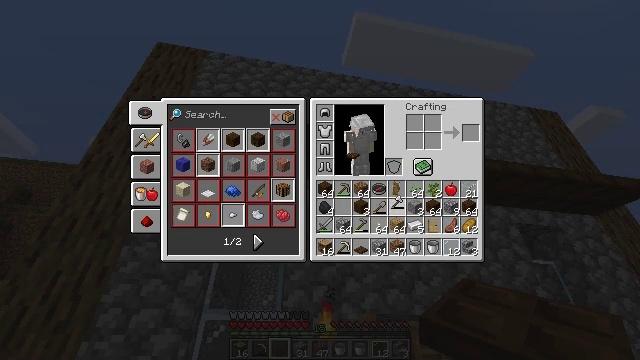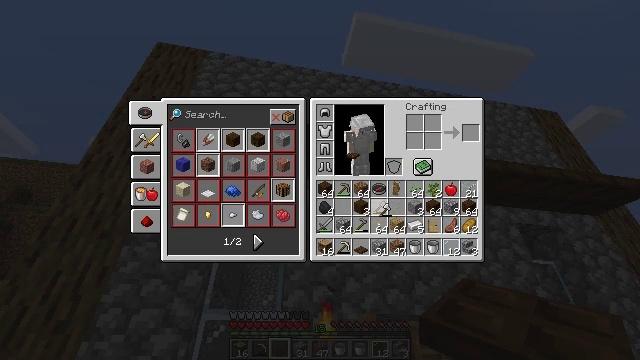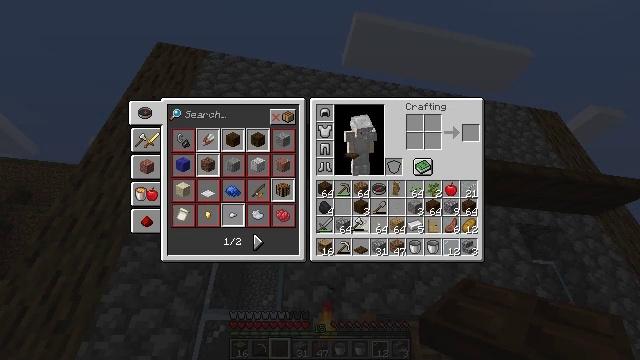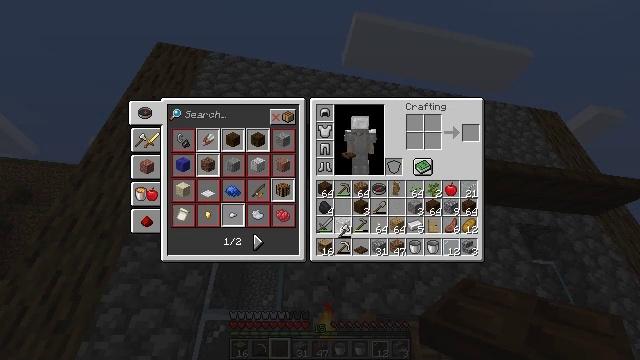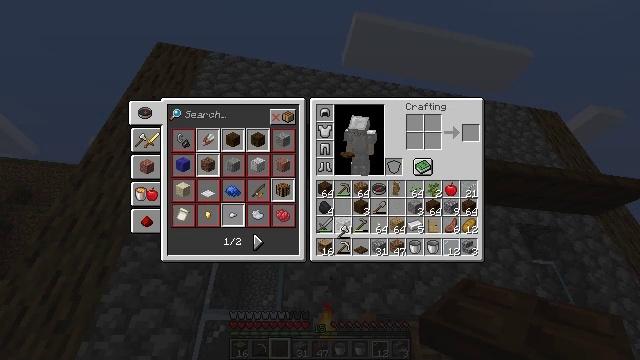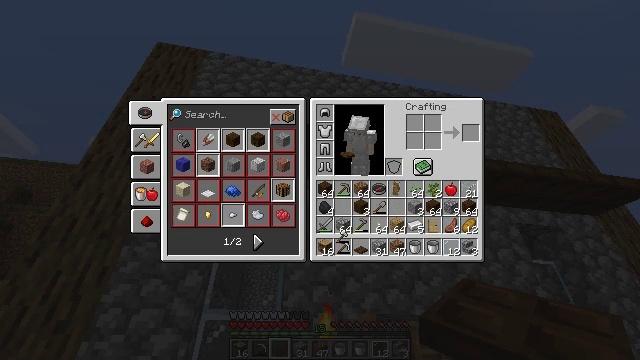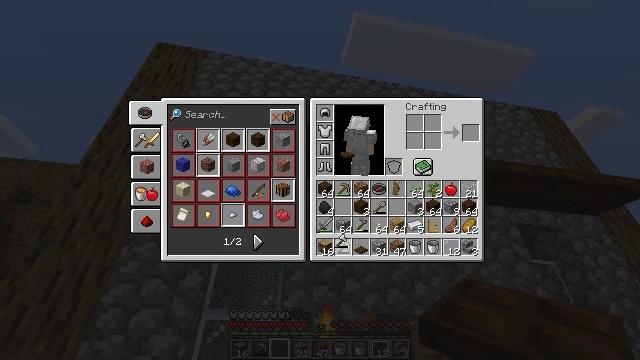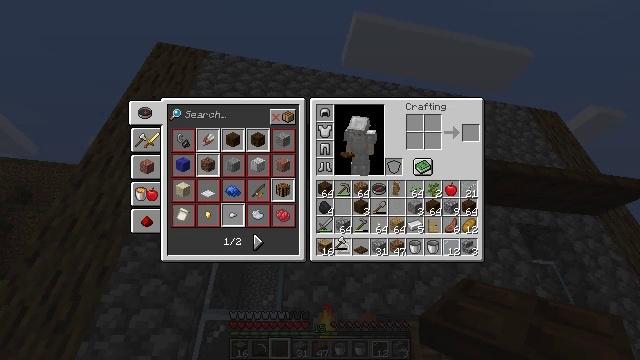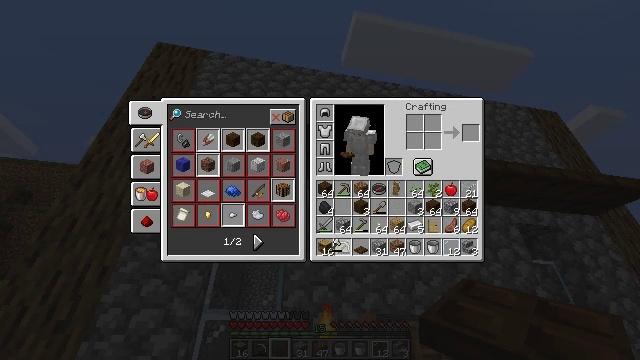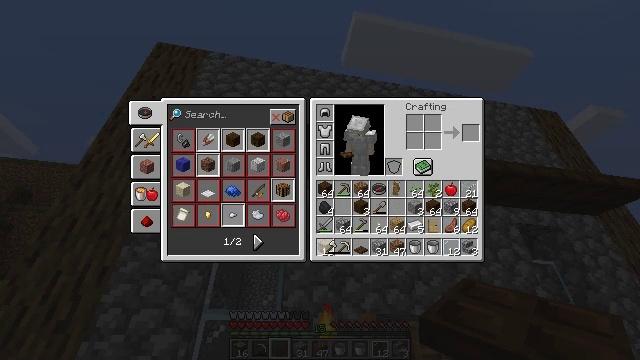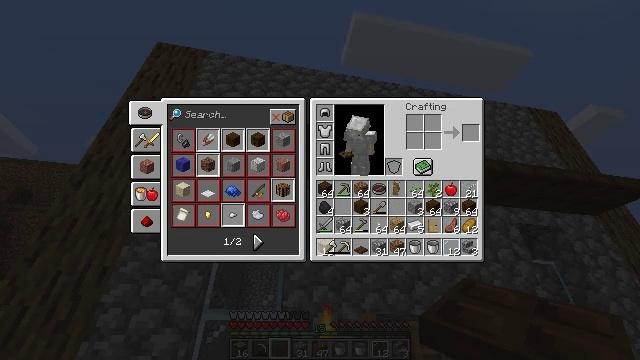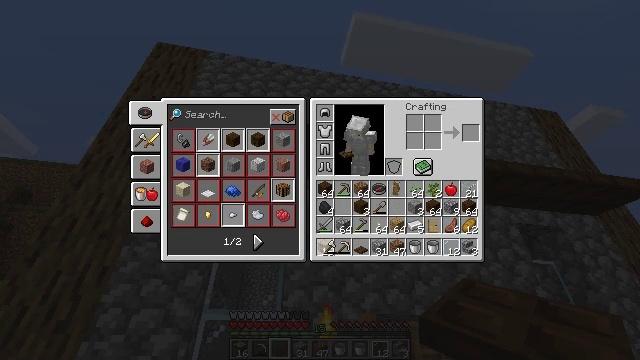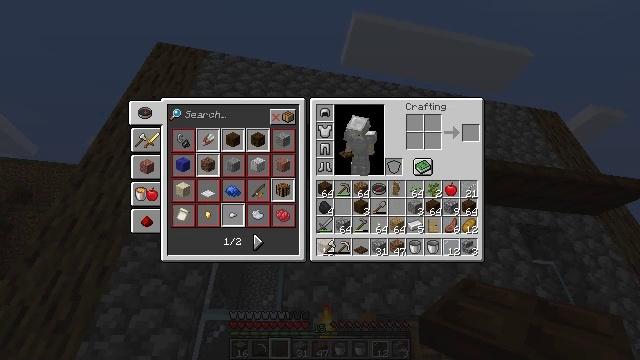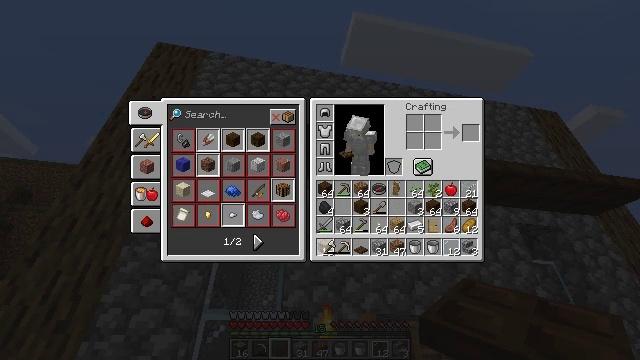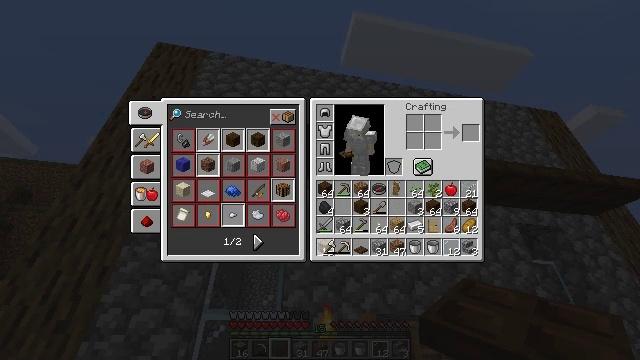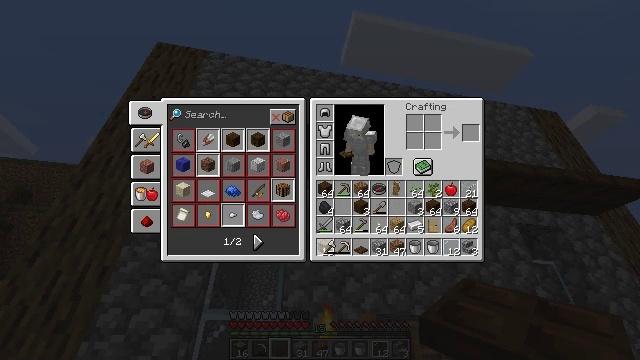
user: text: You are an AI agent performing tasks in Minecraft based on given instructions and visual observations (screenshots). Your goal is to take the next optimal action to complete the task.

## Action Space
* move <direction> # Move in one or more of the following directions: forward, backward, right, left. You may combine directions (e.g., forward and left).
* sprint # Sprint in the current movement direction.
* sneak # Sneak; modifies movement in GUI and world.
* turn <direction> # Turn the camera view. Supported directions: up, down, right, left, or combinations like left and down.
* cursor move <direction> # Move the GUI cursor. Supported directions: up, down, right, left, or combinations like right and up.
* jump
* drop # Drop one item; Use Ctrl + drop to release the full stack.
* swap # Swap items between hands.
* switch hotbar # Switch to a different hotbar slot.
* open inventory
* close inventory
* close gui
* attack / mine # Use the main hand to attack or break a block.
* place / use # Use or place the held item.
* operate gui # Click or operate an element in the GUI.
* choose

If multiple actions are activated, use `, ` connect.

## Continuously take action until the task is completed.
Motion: motion action
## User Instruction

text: Gather the dark oak trapdoor from the structure.
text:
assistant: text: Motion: cursor move left and down
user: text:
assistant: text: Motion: cursor move left and down
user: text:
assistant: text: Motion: cursor move left and down
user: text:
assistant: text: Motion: no_op
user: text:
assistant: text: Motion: no_op
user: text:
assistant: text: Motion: no_op
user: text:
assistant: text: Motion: no_op
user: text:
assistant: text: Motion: no_op
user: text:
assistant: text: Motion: no_op
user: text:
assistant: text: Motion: no_op
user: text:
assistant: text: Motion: no_op
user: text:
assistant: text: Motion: no_op
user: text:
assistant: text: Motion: no_op
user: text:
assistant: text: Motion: no_op
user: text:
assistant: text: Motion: no_op
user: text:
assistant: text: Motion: operate gui
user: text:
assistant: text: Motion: operate gui
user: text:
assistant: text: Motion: operate gui
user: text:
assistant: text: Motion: no_op
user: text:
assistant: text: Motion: cursor move up
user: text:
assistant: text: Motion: no_op
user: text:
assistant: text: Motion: no_op
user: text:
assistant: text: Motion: no_op
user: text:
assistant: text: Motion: no_op
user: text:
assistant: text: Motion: no_op
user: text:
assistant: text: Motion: no_op
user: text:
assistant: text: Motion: no_op
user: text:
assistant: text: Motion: no_op
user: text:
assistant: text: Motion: no_op
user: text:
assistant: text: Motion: no_op